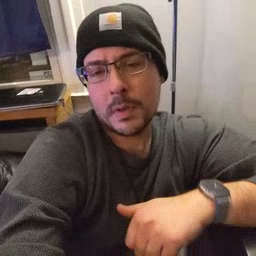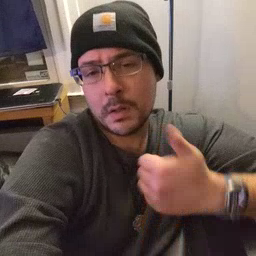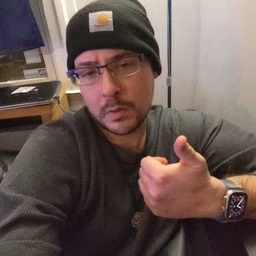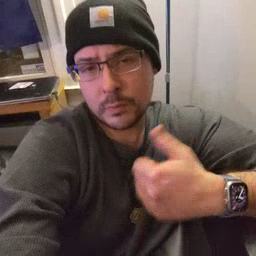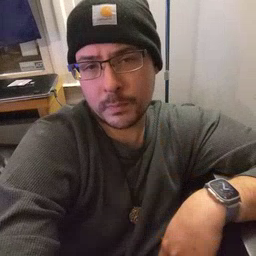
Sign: another